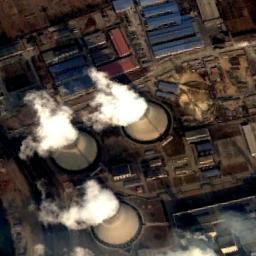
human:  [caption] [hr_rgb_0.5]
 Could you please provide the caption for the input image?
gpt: There is a round space next to this thermal power station .

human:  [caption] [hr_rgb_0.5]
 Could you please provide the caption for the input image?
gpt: The thermal power station is on the bare land next to some buildings .

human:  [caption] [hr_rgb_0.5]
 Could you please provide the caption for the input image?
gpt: There are many buildings of different shapes next to the thermal power station .

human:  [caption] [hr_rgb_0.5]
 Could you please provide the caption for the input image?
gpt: There are plant and machinery in the thermal power station, and three cooling towers emit steam .

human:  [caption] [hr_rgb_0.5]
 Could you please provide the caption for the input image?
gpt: There are some buildings and three chimneys on the thermal power station .